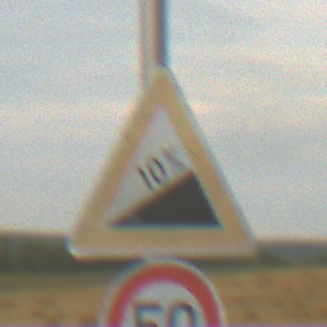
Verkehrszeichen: Steigung10
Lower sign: Geschwindigkeit50
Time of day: SunriseSunset
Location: Outdoor (RoadRail)
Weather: PartlyCloudy
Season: NotSpecified
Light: Natural